Question: I have a maven project with dependencies for javaee7 jsf2.2 and cdi and jetty-maven-plugin.
The project works fine except for cdi. I cant figure out what configuration files are need and where to put them. The only example projects for this i could find where with jetty6 and jsf2.0 and even those would not work.
Here is my pom.xml and a screenshot of my filestructure.
'''
<project xmlns="http://maven.apache.org/POM/4.0.0"
xmlns:xsi="http://www.w3.org/2001/XMLSchema-instance"
xsi:schemaLocation="http://maven.apache.org/POM/4.0.0
http://maven.apache.org/maven-v4_0_0.xsd">
<!-- pom.xml specification version -->
<modelVersion>4.0.0</modelVersion>
<!-- project settings -->
<groupId>de.beans</groupId>
<artifactId>cdi-test</artifactId>
<version>0.1</version>
<name>test</name>
<packaging>war</packaging>
<!-- project module dependencies -->
<dependencies>
<dependency>
<groupId>com.sun.faces</groupId>
<artifactId>jsf-api</artifactId>
<version>2.2.6</version>
</dependency>
<dependency>
<groupId>com.sun.faces</groupId>
<artifactId>jsf-impl</artifactId>
<version>2.2.6</version>
</dependency>
<dependency>
<groupId>javax.enterprise</groupId>
<artifactId>cdi-api</artifactId>
<version>1.2</version>
</dependency>
<dependency>
<groupId>javax</groupId>
<artifactId>javaee-api</artifactId>
<version>7.0</version>
</dependency>
<dependency>
<groupId>org.jboss.weld.servlet</groupId>
<artifactId>weld-servlet</artifactId>
<version>2.2.3.Final</version>
</dependency>
</dependencies>
<!-- project maven plugins -->
<build>
<plugins>
<plugin>
<groupId>org.apache.maven.plugins</groupId>
<artifactId>maven-compiler-plugin</artifactId>
<version>3.1</version>
<configuration>
<source>1.7</source>
<target>1.7</target>
</configuration>
</plugin>
<plugin>
<groupId>org.eclipse.jetty</groupId>
<artifactId>jetty-maven-plugin</artifactId>
<version>9.2.0.v20140526</version>
<configuration>
<scanIntervalSeconds>1</scanIntervalSeconds>
<webApp>
<contextPath>/</contextPath>
</webApp>
</configuration>
</plugin>
<plugin>
<groupId>org.apache.maven.plugins</groupId>
<artifactId>maven-war-plugin</artifactId>
<version>2.4</version>
<configuration>
</configuration>
</plugin>
</plugins>
</build>
'''

Any help, or a working example project would be greatly appreciated.
Edit:
i have updated my files as described in this post: <URL>
you can see the new file structure above.
Now i get the following error message:
'''
INFO: WELD-000101: Transactional services not available. Injection of @Inject UserTransaction not available. Transactional observers will be invoked synchronously.
2014-07-21 09:15:40.682:WARN:oejuc.AbstractLifeCycle:main: FAILED org.eclipse.jetty.annotations.ServletContainerInitializersStarter@3278af54: java.lang.NoClassDefFoundError: org/apache/catalina/core/ApplicationContextFacade
'''
I looked this error up and found that the missing class def is part of tomcat, which im not using.
a working example project would be really appreciated.
Edit2:
here is a github repository of my project.
<URL>
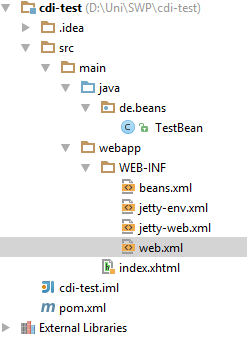
Answer: The error is caused by the combination of weld and the newest jetty. I changed jetty to 9.1.5 and everything works fine now. Thanks for all your suggestions.